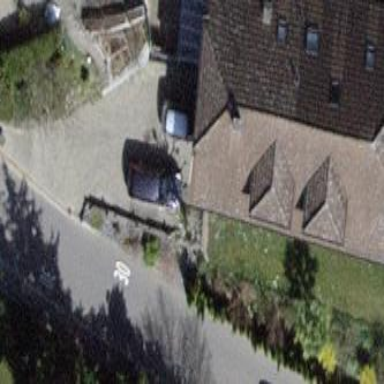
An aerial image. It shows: Simple and straightforward house.